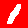
Digit: 1